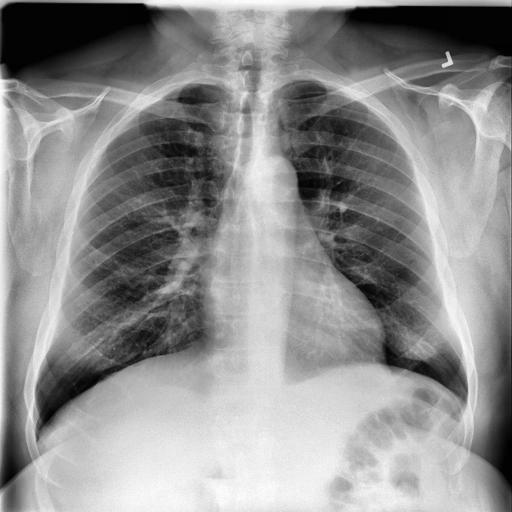
Finding: NORMAL